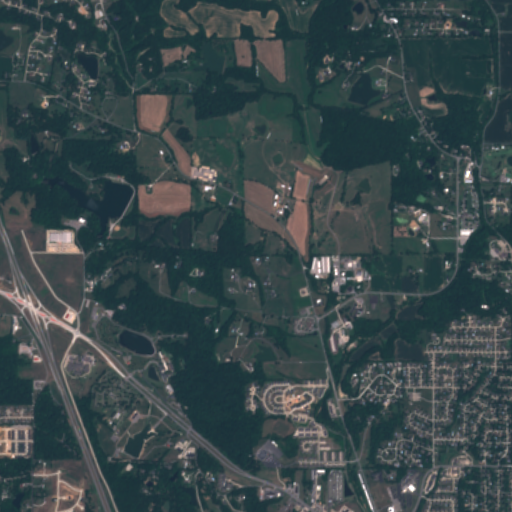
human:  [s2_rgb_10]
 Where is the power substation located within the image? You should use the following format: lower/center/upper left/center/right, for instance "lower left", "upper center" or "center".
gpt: The power substation is located in the center right of the image.
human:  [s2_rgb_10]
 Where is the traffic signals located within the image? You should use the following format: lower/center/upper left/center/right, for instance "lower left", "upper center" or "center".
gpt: The traffic signals is located in the center left of the image.
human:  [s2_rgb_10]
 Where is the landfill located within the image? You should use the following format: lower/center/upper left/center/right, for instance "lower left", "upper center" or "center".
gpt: There is no landfill in the image.